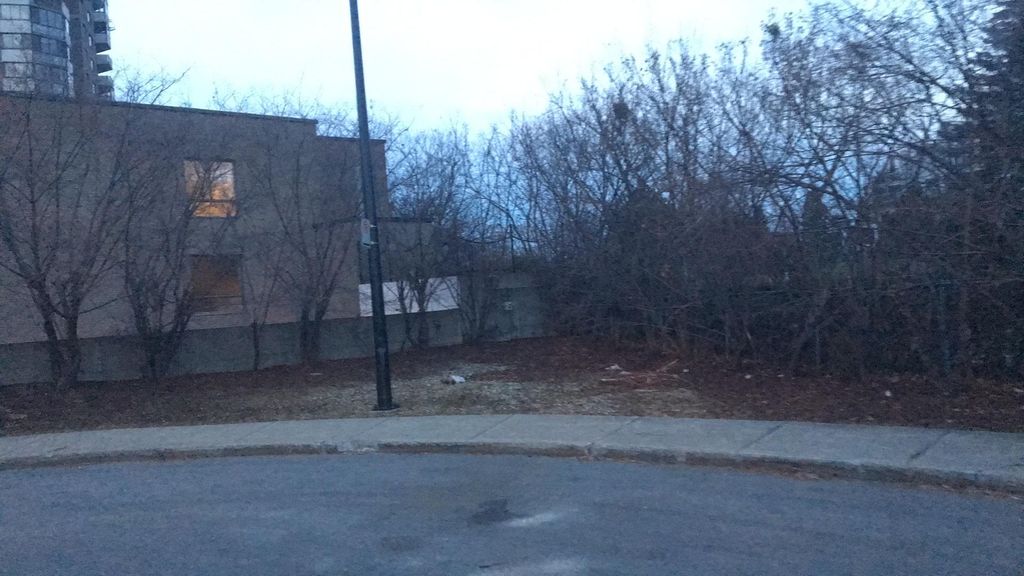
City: montreal